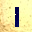
Label: 1